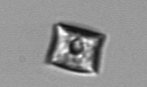
Label: Bacillariophyceae_morphotype1